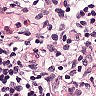
Metastatic tissue present: no